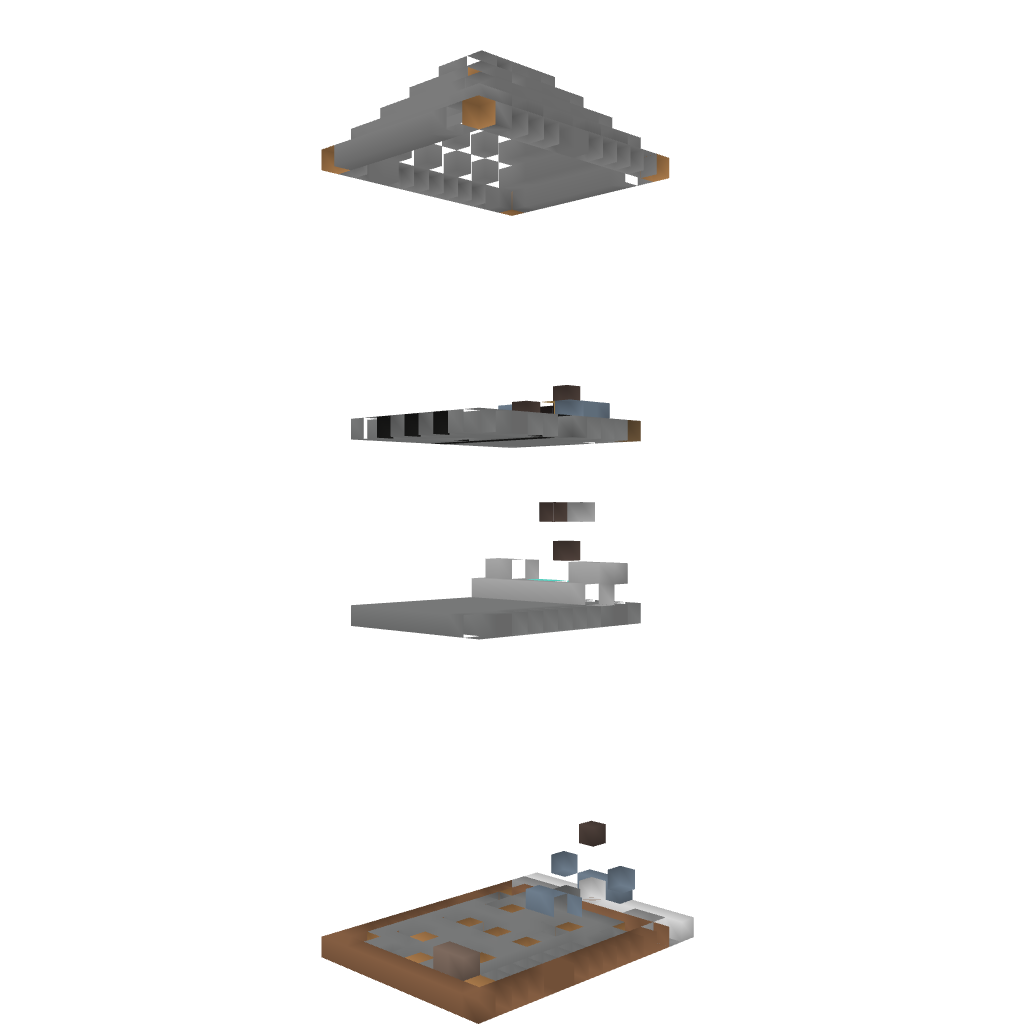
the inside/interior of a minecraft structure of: Decorated modern tower